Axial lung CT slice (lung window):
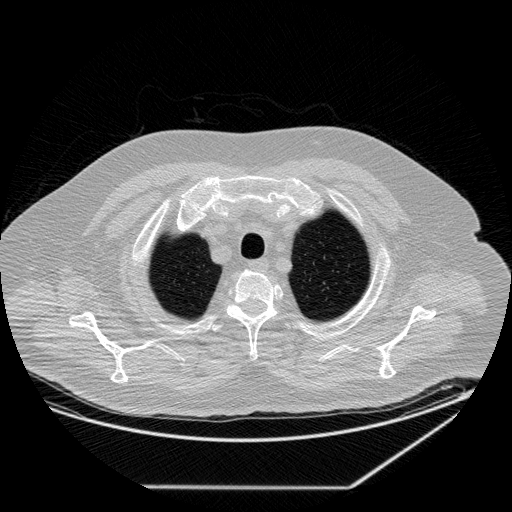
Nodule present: no